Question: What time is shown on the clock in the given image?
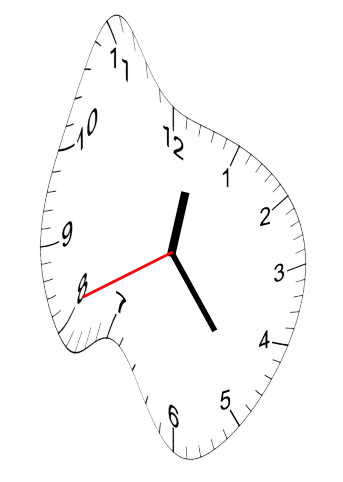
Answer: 12:23:41